Aerial crown-view tile of a tropical tree (Barro Colorado Island, Panama), acquired 20250818:
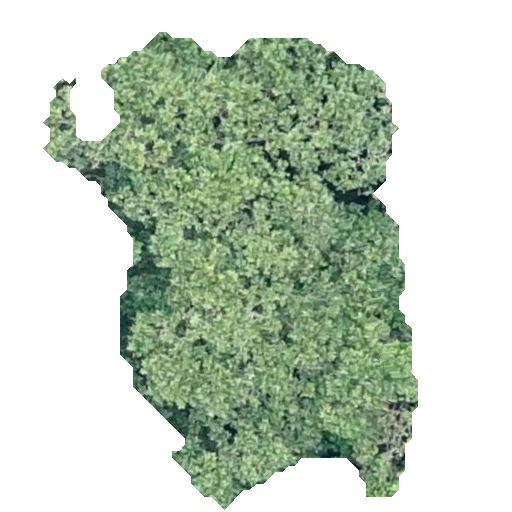
Species: Anacardium excelsum
GBIF accepted scientific name: Anacardium excelsum
Crown area: 169.102 m²